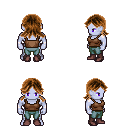
a pixel art fantasy rpg character, male body template, dark elf, purple skin, brown pirate shirt, teal pants, brown loose hair, maroon shoes, four views (front, back, left, right), 2x2 character sprite sheet, small pixel art, hard edges, no anti-aliasing